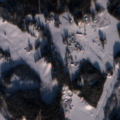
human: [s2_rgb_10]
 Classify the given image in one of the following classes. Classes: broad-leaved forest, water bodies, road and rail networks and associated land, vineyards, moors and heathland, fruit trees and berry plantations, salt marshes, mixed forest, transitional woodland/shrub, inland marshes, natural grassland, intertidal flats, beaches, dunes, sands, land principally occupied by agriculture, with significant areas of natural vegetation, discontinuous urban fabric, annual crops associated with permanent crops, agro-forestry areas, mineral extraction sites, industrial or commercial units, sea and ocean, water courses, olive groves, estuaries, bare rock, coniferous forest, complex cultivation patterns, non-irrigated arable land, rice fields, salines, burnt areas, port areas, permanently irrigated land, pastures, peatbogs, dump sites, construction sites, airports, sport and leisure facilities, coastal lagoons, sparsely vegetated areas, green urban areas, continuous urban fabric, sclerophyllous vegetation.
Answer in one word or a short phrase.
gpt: non-irrigated arable land, land principally occupied by agriculture, with significant areas of natural vegetation, coniferous forest, mixed forest